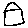
Label: house